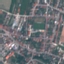
Land use / land cover class: Residential